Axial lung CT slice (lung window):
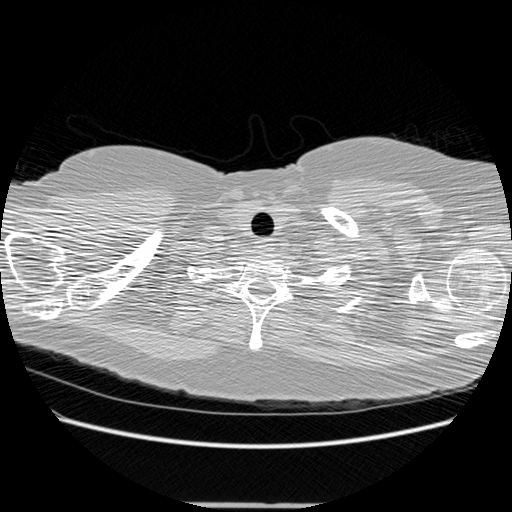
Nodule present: no